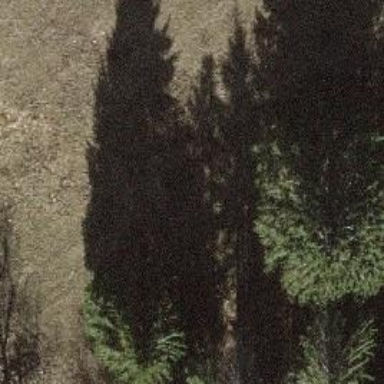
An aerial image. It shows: Single tag "natural: tree."